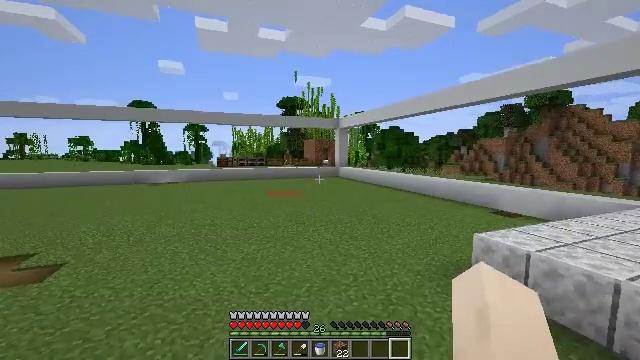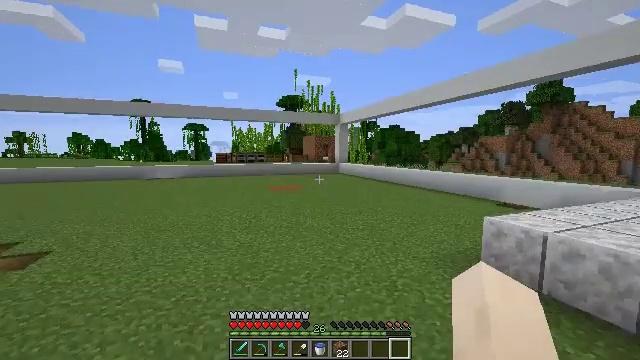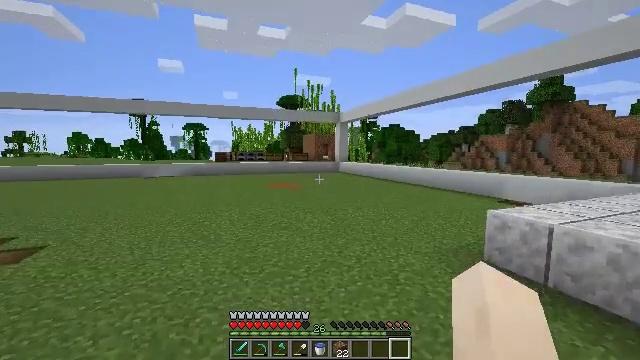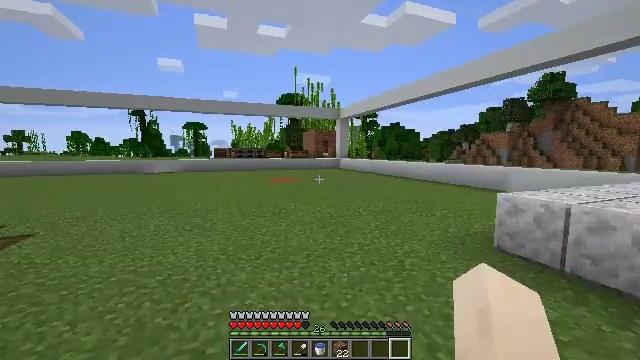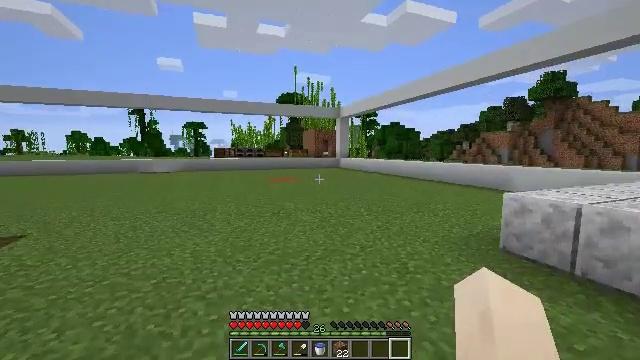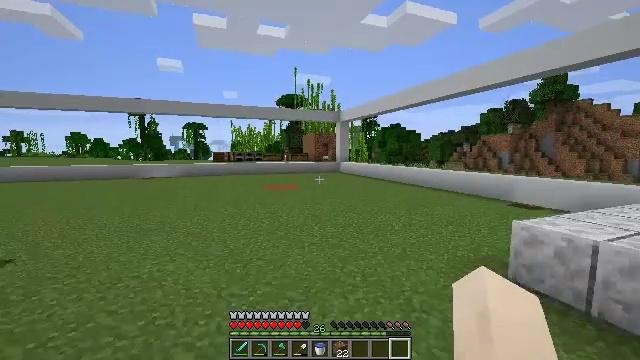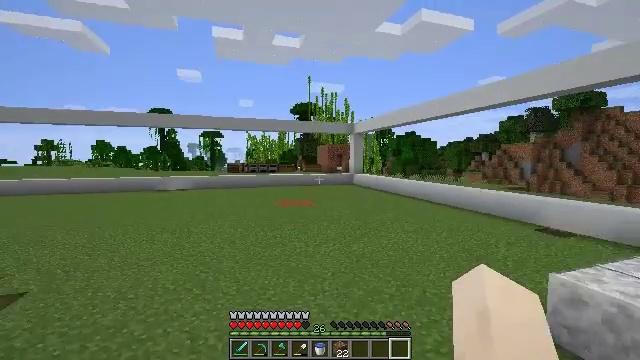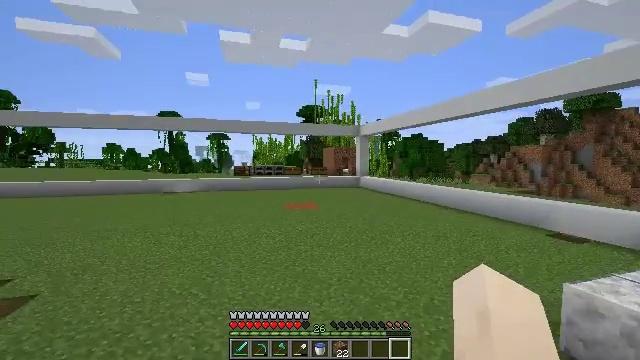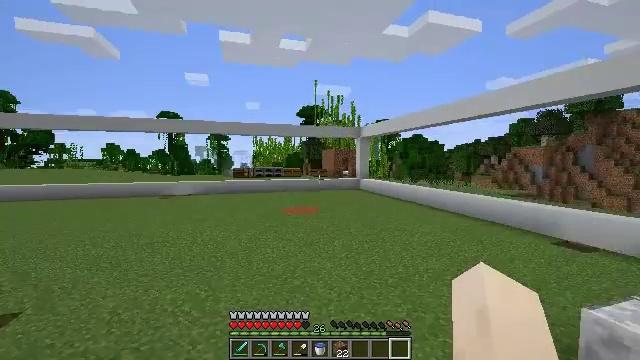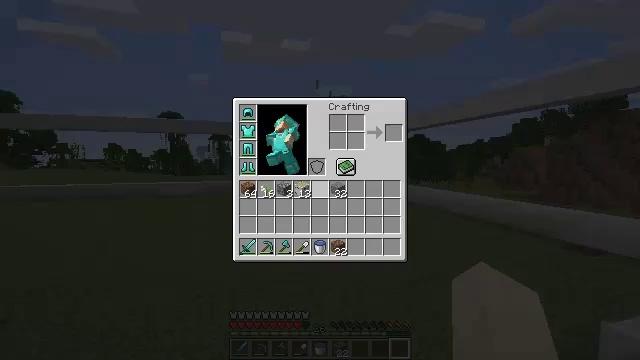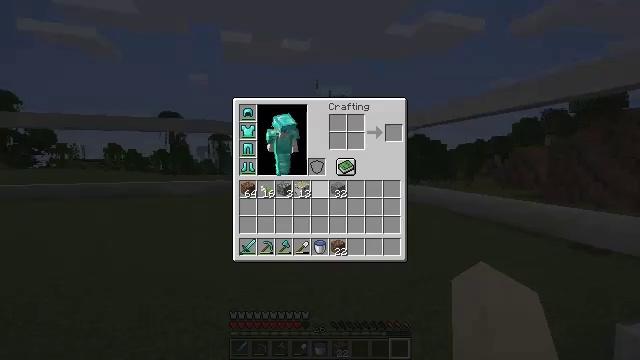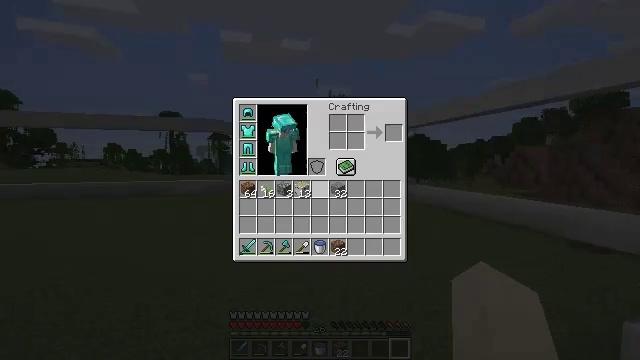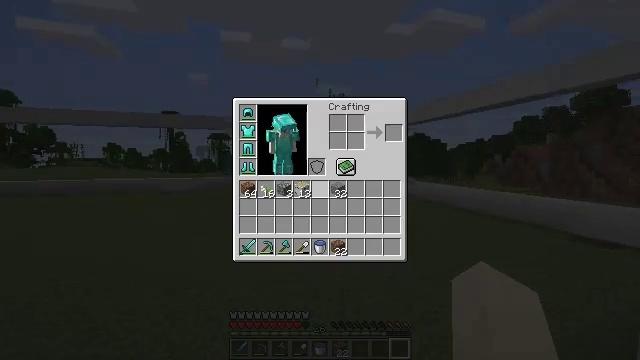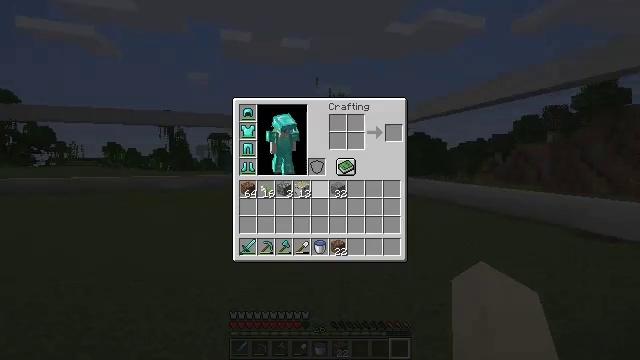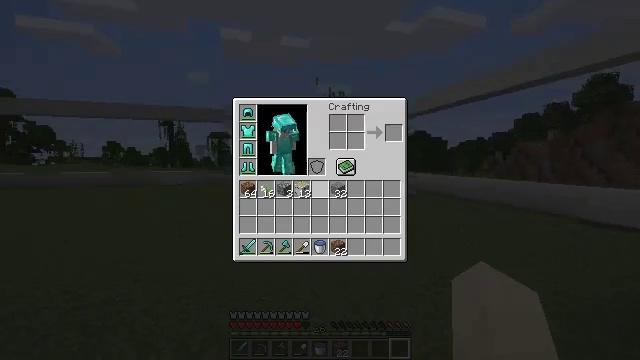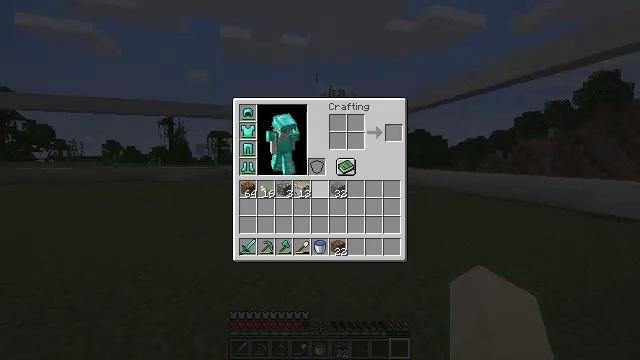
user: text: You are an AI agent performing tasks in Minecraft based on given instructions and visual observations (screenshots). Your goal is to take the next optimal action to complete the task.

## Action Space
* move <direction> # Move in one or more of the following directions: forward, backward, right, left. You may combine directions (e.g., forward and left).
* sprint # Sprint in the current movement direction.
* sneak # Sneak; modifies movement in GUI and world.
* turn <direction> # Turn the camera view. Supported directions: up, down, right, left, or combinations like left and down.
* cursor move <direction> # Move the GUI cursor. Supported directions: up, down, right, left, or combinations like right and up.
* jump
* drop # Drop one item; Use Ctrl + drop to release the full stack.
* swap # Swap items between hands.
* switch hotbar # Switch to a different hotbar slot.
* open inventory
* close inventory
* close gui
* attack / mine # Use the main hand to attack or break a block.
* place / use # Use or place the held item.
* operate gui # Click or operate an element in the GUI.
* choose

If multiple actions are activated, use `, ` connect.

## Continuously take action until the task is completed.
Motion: motion action
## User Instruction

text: Create glass by smelting sand.
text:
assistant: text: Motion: move forward, jump
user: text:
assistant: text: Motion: move forward, jump
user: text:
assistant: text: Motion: move forward, jump
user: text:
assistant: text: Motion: move forward, jump
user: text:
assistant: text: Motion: move forward, jump
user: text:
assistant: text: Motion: move forward, turn left and up, jump
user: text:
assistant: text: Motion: move forward, turn left, jump
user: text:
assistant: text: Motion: move forward, jump
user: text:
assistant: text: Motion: move forward, jump, open inventory
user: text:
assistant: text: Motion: move forward, open inventory
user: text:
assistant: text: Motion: move forward, open inventory
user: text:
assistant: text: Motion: move forward, open inventory
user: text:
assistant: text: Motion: move forward, open inventory
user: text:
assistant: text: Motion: move forward
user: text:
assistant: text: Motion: move forward
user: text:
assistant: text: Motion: no_op
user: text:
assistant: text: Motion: no_op
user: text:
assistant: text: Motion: no_op
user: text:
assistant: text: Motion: no_op
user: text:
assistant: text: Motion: no_op
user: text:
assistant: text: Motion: no_op
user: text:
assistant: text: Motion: no_op
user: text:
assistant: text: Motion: no_op
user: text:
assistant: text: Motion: move forward
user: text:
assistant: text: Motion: move forward
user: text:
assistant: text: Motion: move forward
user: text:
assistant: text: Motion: move forward
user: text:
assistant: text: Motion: move forward
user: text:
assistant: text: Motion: move forward, sprint
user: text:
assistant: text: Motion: move forward, sprint